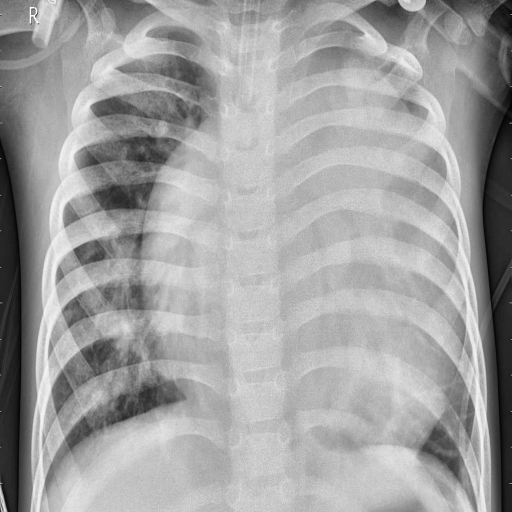
Finding: PNEUMONIA